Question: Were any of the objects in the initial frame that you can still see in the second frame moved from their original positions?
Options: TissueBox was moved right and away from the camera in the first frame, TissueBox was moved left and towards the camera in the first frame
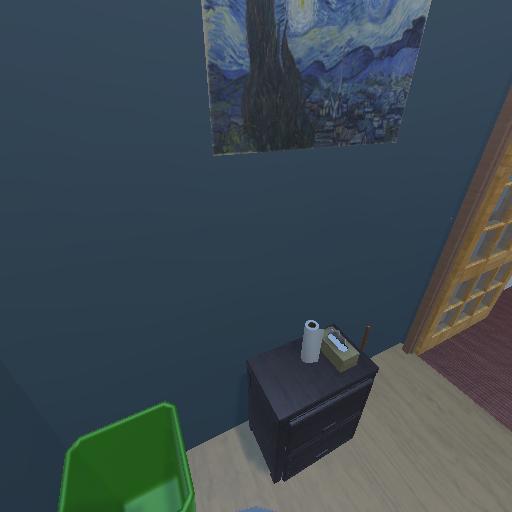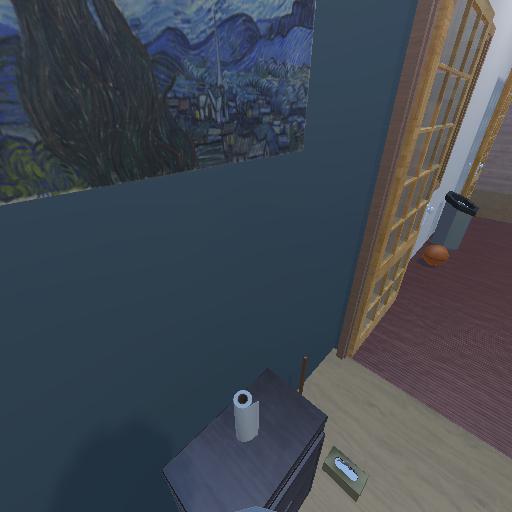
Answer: TissueBox was moved right and away from the camera in the first frame